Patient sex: M
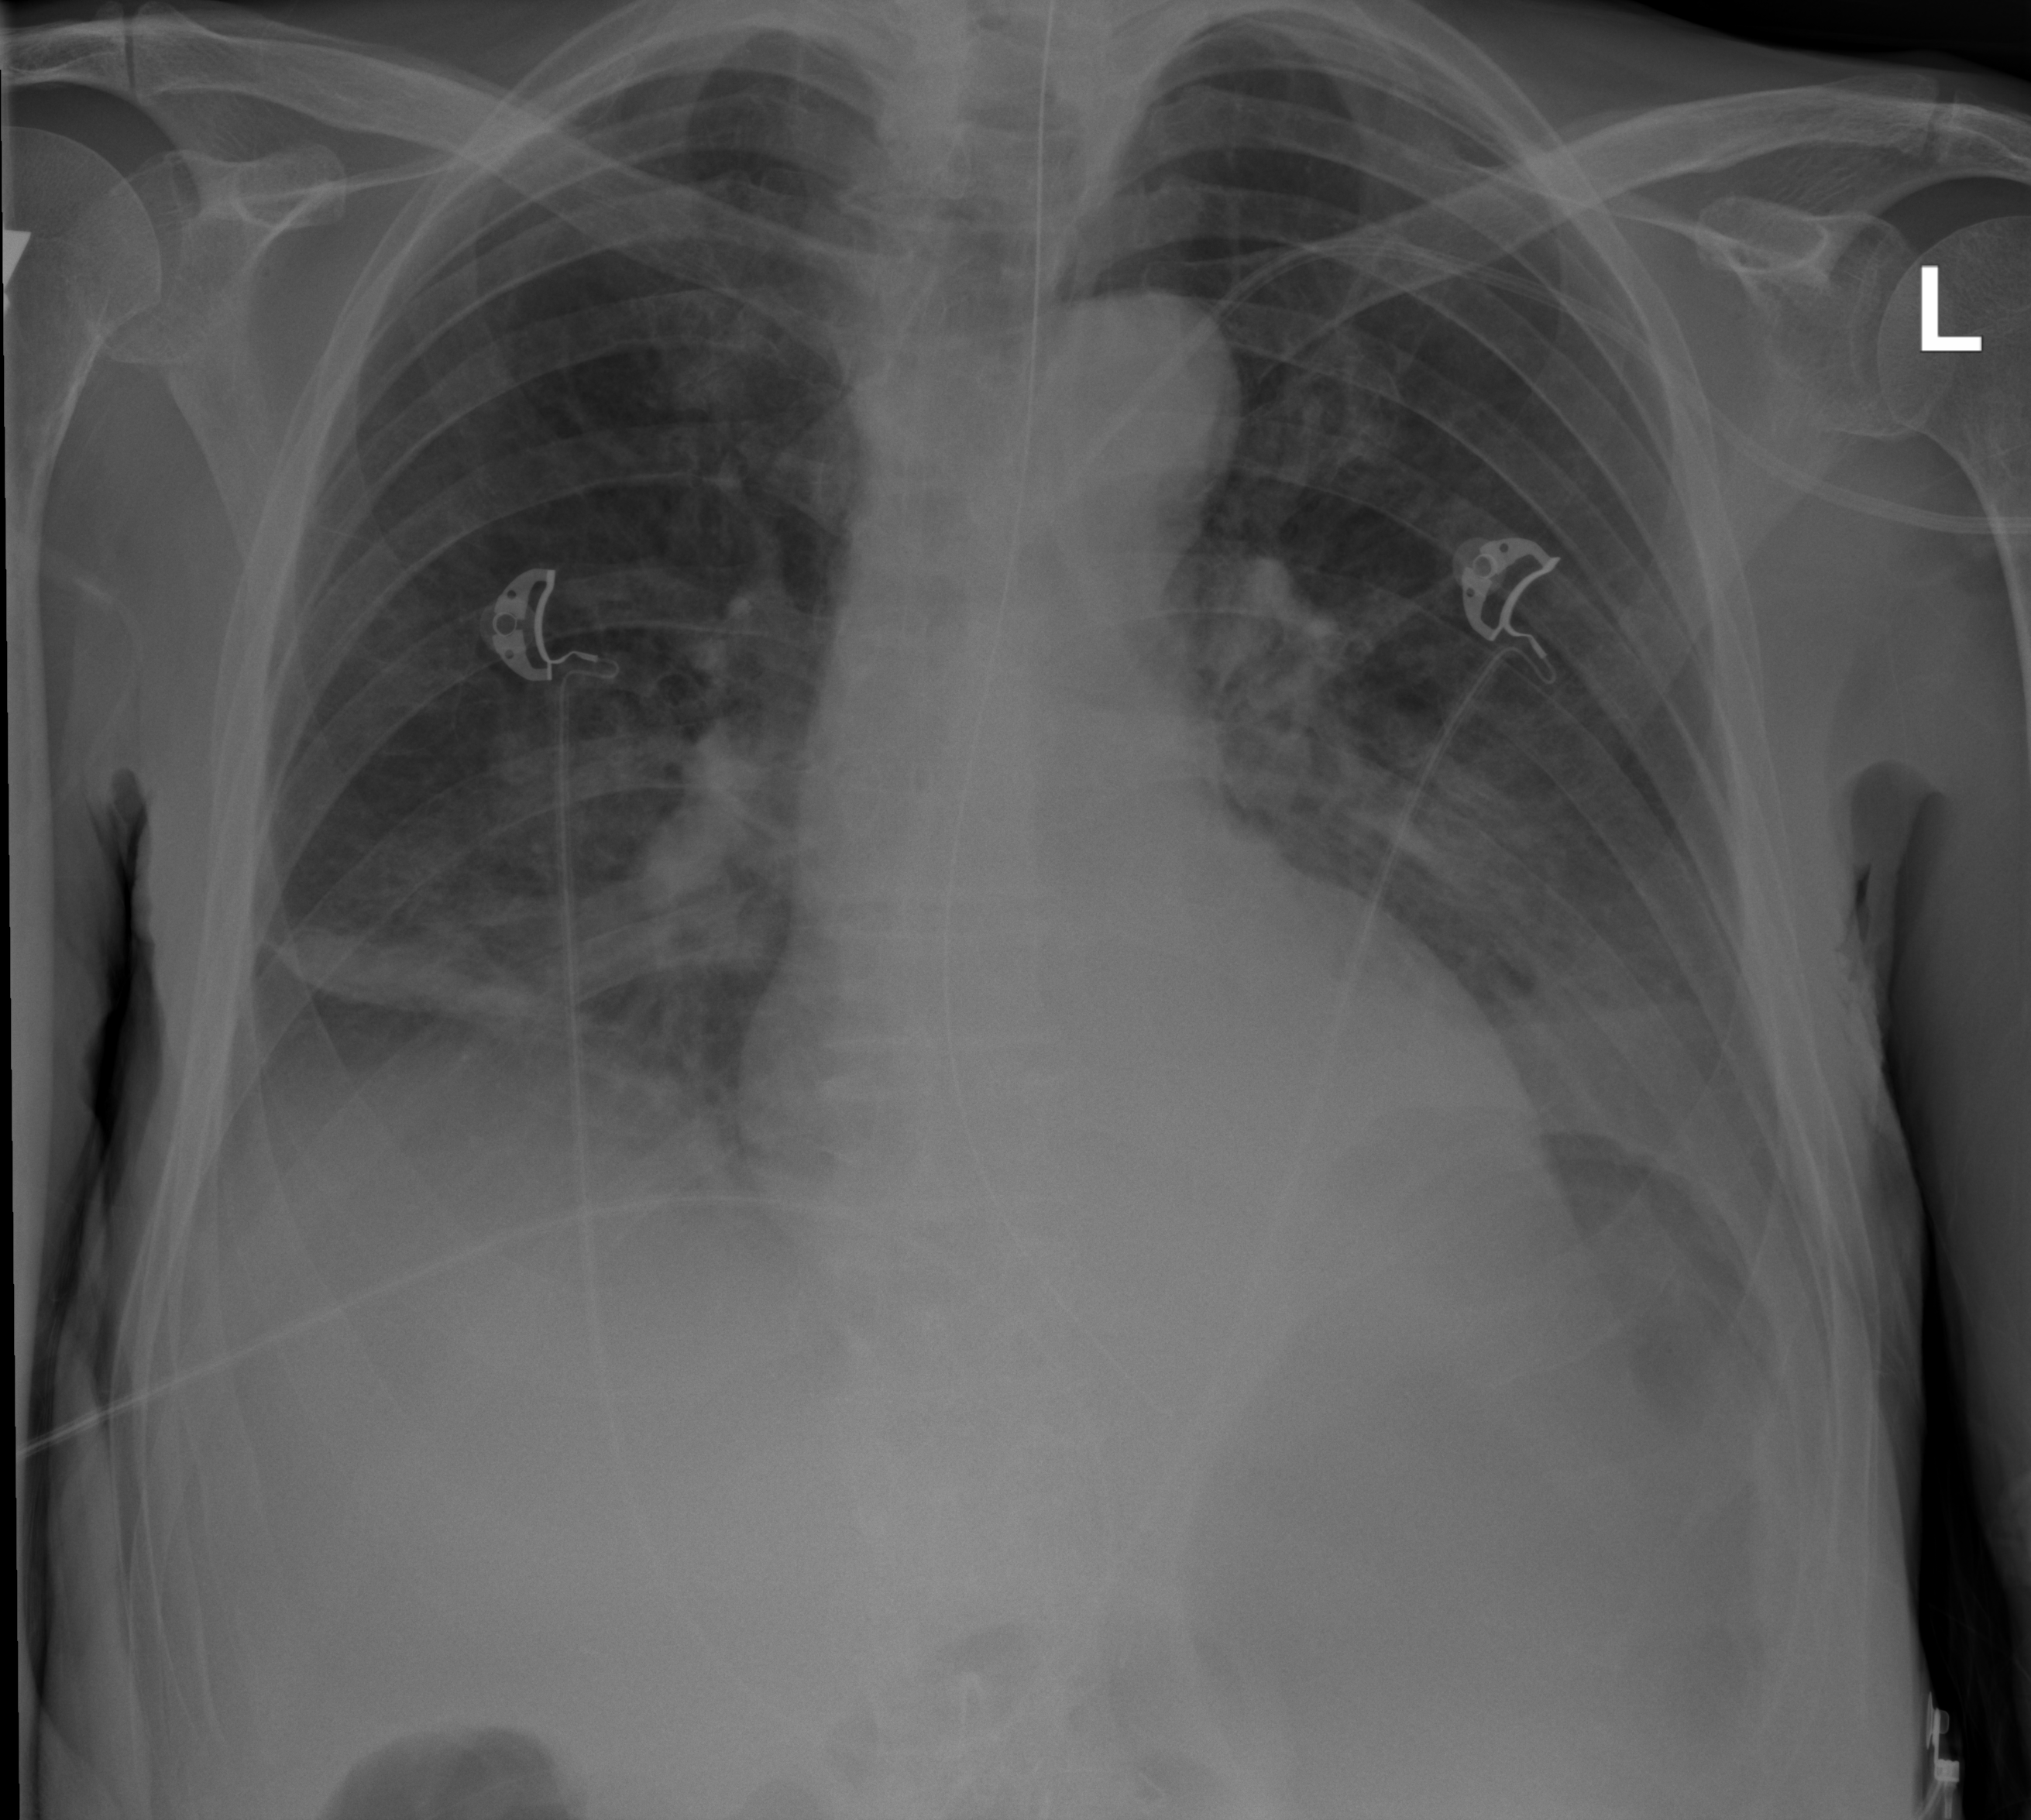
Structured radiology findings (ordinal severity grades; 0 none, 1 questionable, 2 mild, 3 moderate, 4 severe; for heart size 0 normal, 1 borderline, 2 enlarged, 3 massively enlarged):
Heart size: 0
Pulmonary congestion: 0
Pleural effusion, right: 2
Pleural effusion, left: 2
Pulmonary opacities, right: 2
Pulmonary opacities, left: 2
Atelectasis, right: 2
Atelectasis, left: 2